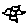
Label: flower